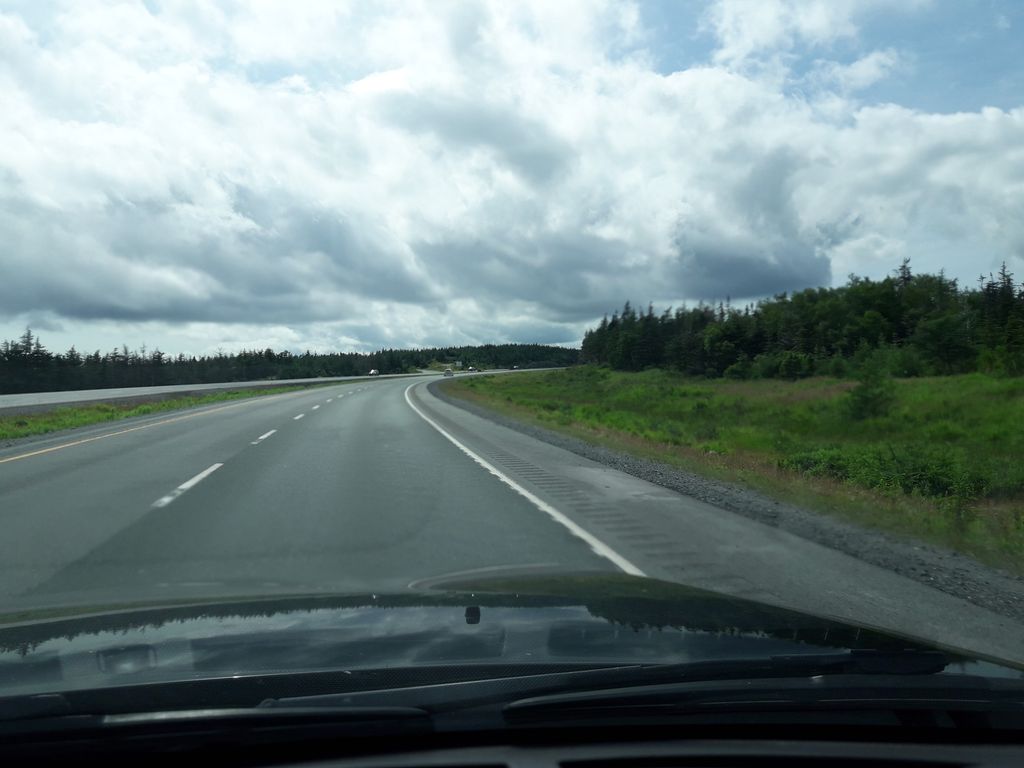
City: st_johns